Chest X-ray:
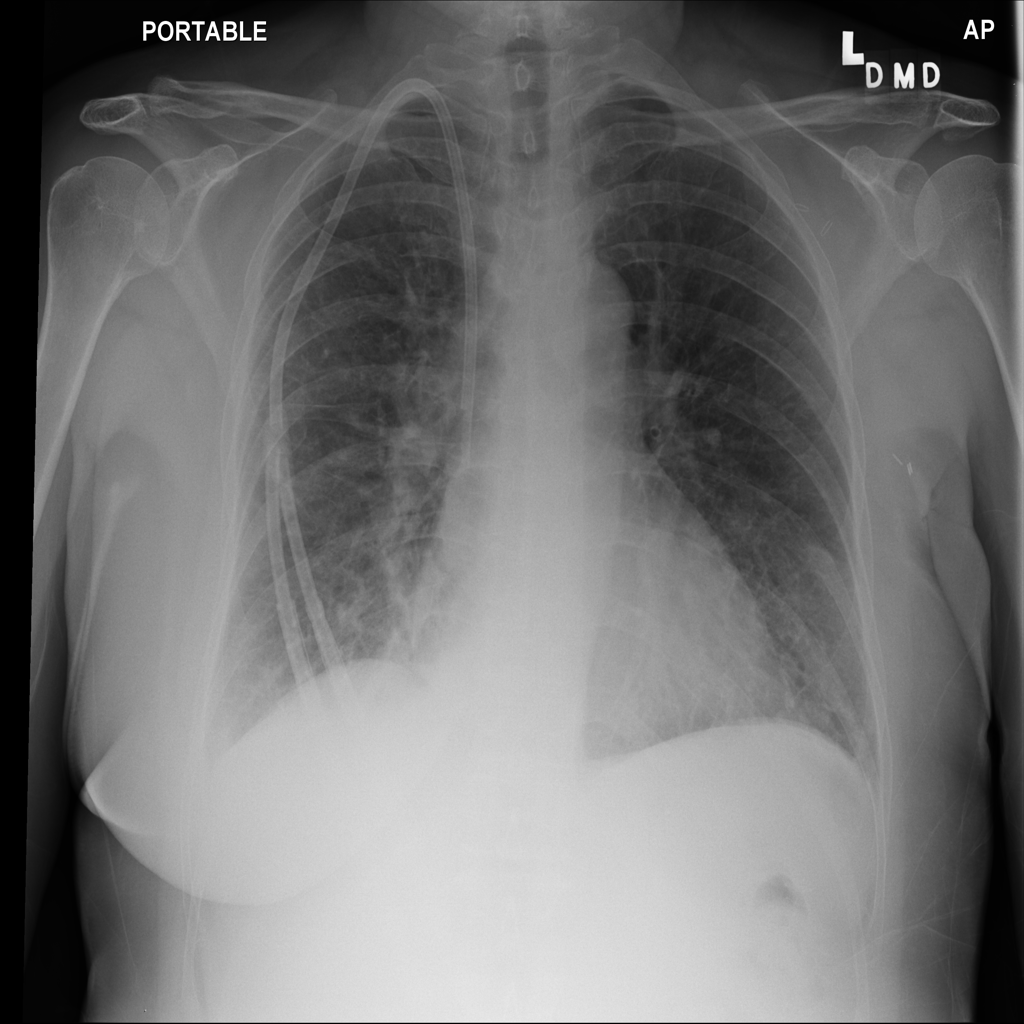
Findings: Consolidation, Effusion
No abnormal finding: no